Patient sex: M
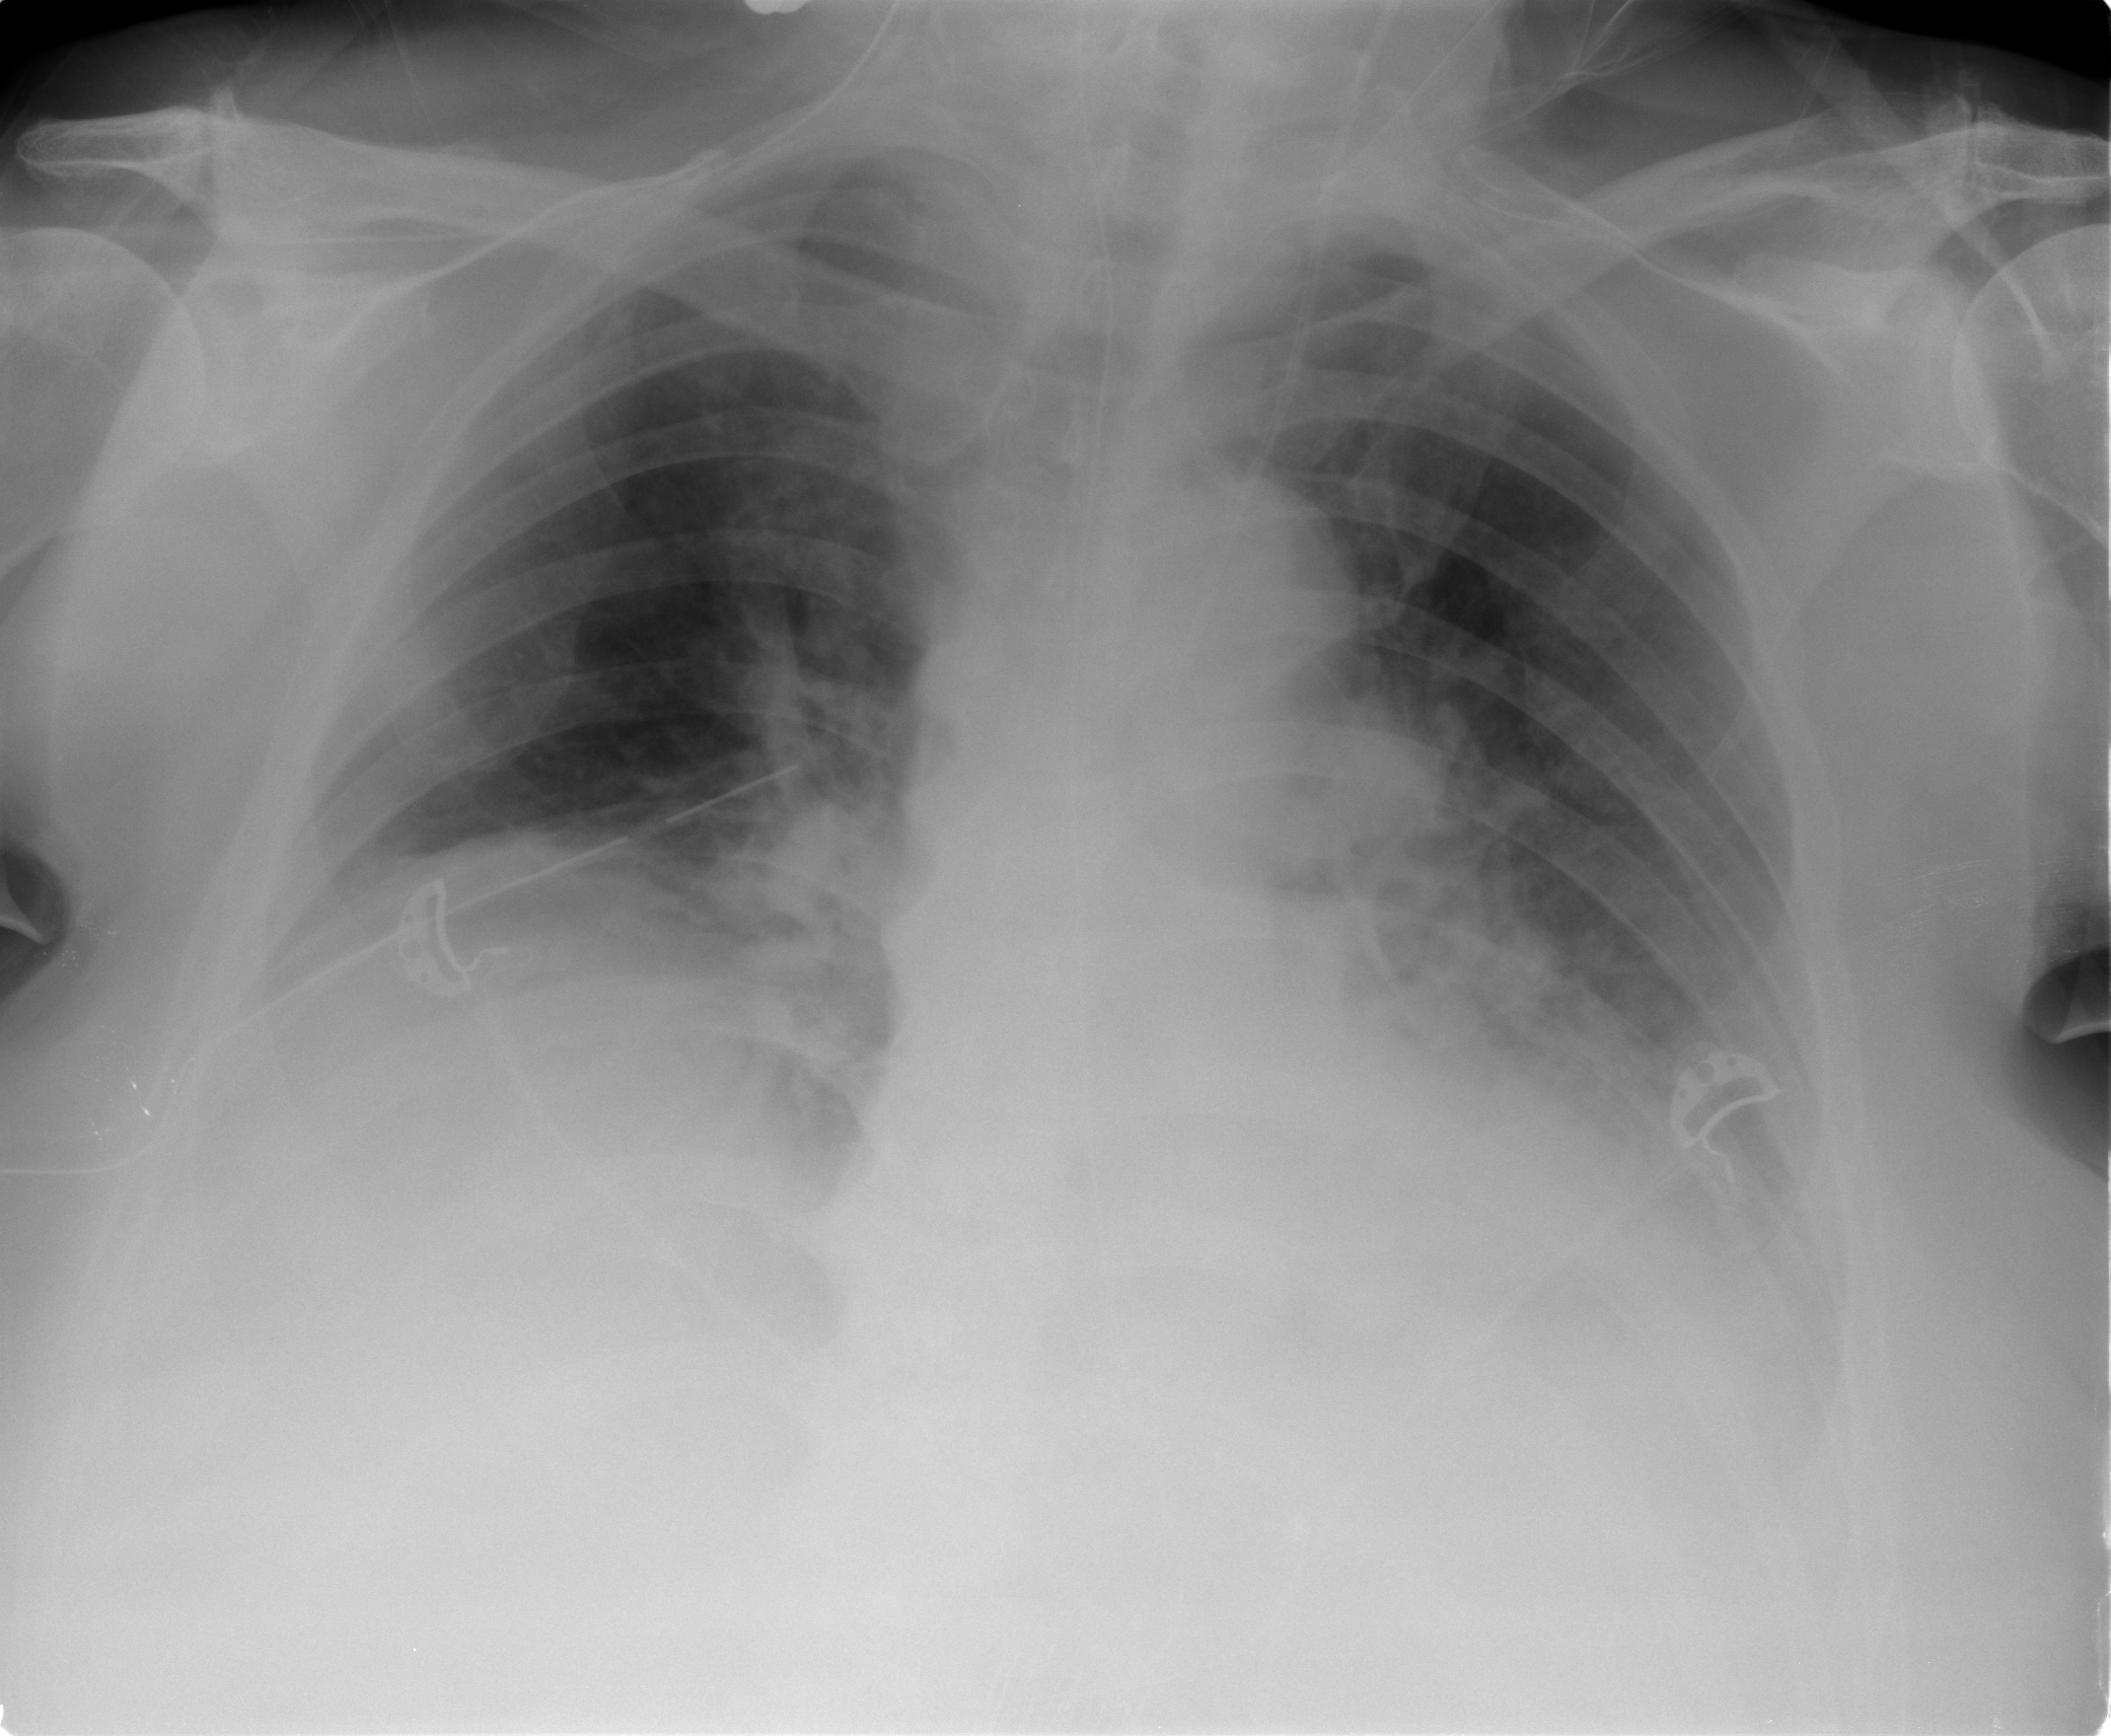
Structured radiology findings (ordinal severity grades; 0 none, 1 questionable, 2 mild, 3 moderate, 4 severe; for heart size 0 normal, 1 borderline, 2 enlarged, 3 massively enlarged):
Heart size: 2
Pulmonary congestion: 0
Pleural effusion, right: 0
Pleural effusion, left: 2
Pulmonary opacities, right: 2
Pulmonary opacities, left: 2
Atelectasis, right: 2
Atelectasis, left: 2